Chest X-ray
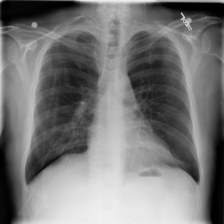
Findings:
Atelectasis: negative
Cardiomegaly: negative
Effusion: negative
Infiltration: negative
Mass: negative
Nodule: negative
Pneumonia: negative
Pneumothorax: negative
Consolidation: negative
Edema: negative
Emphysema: negative
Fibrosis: negative
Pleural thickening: negative
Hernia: negative